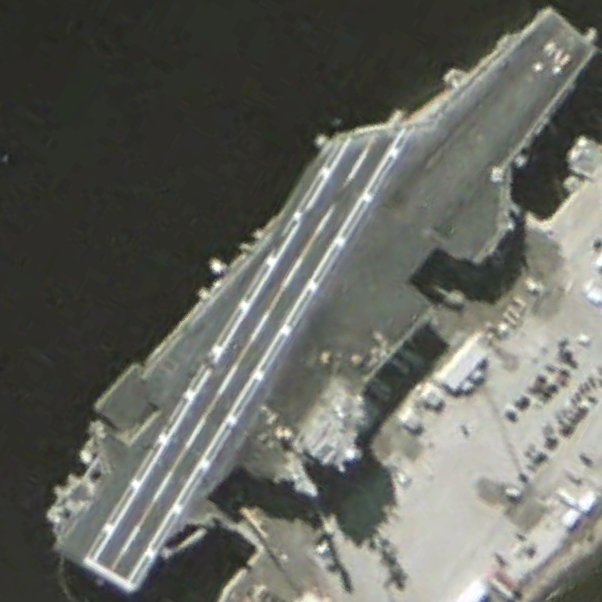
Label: aircraft_carrier